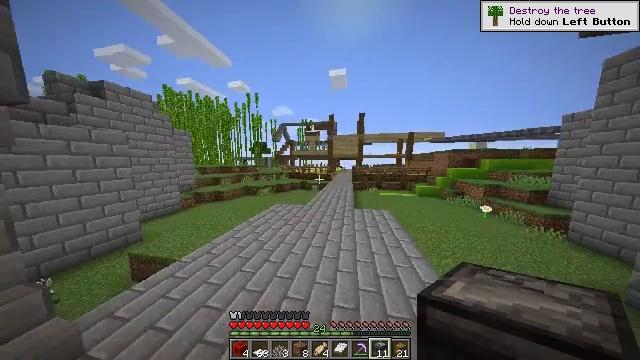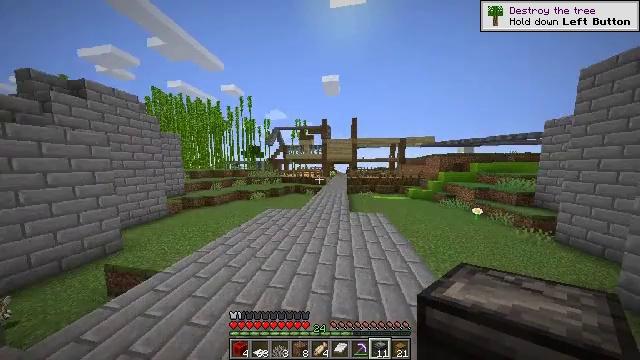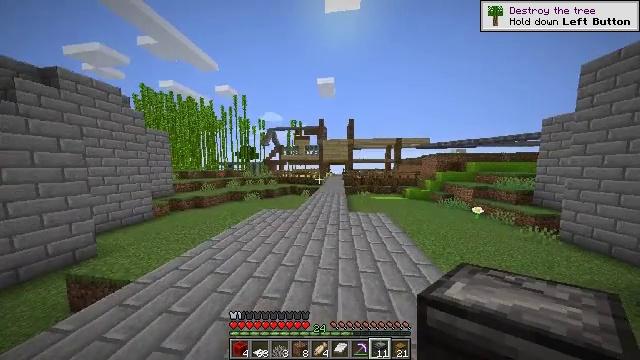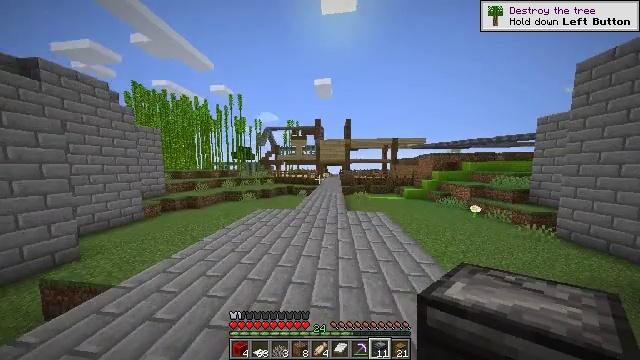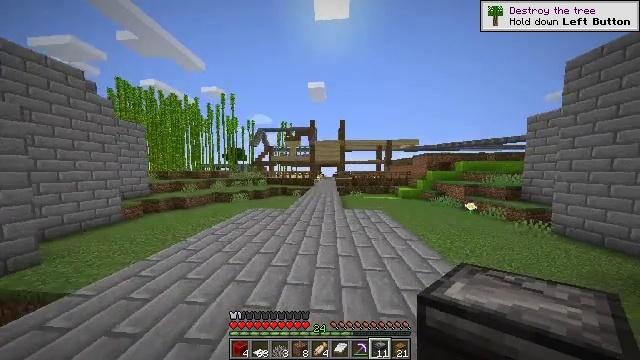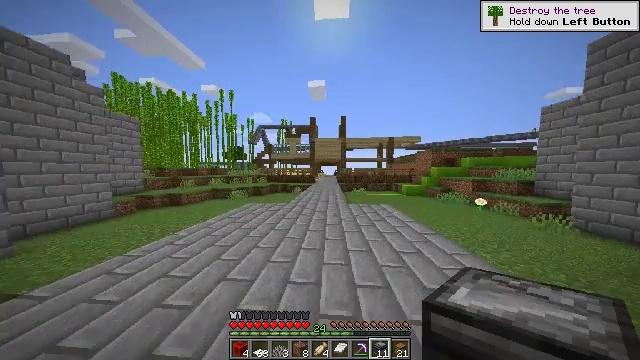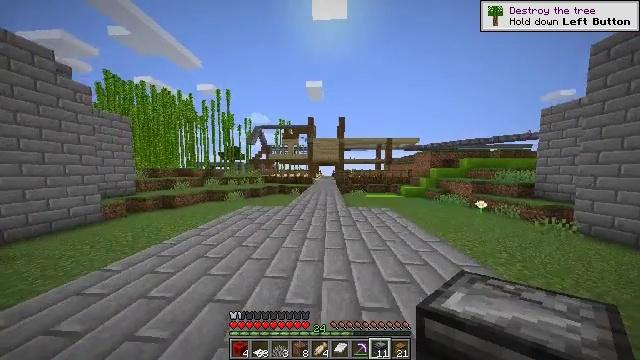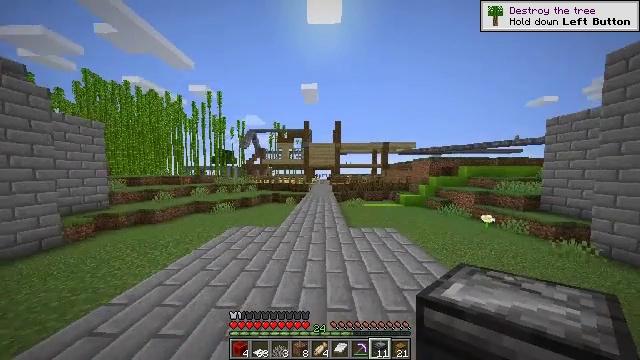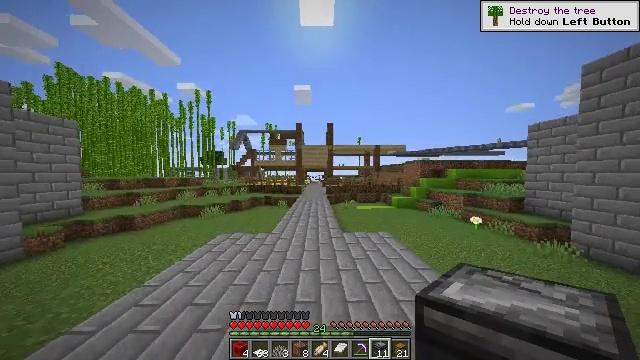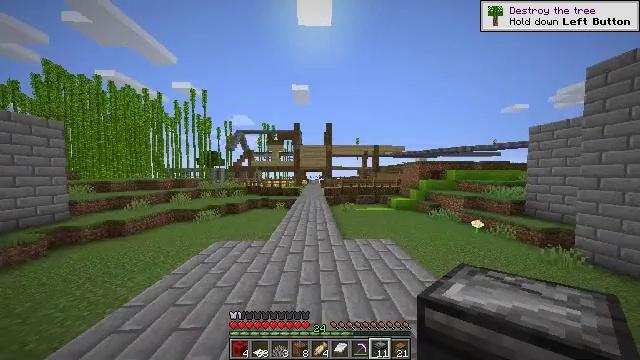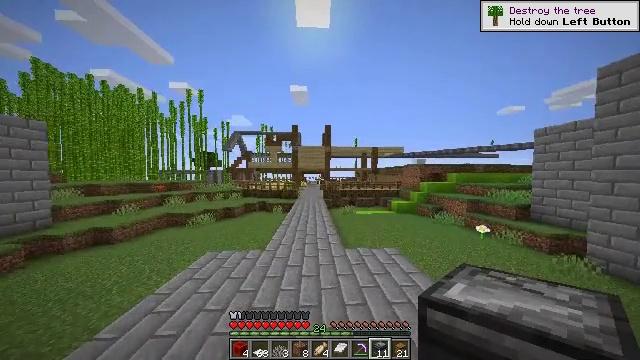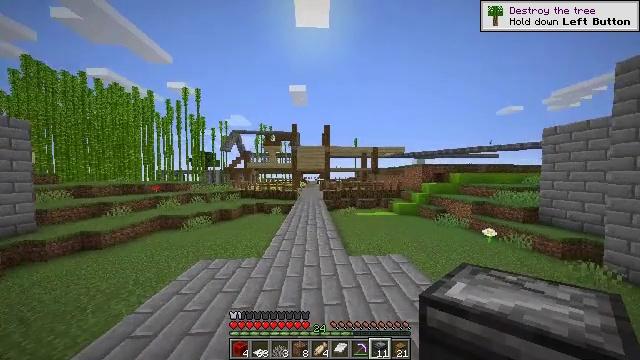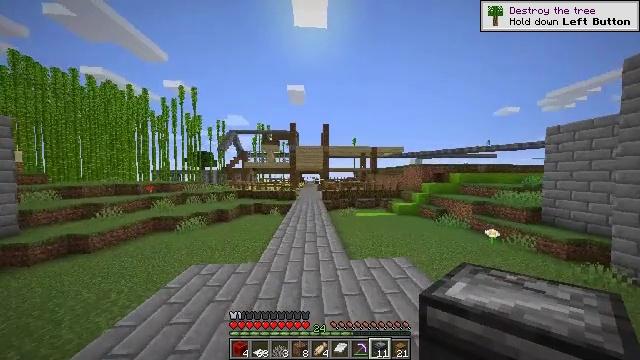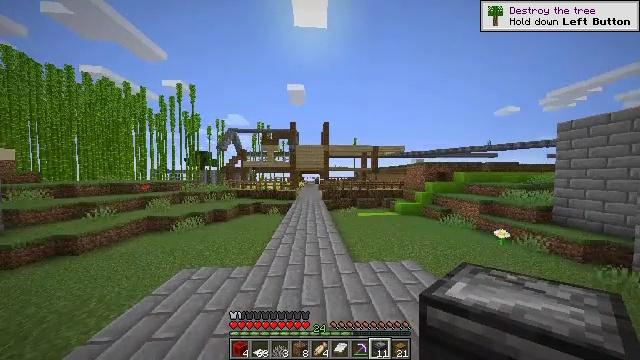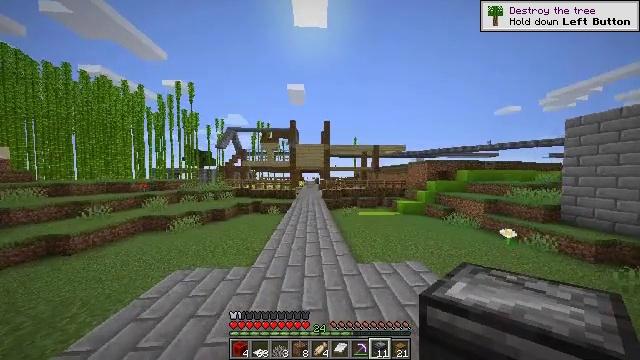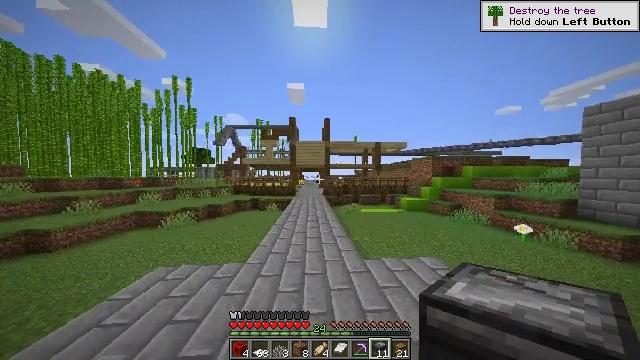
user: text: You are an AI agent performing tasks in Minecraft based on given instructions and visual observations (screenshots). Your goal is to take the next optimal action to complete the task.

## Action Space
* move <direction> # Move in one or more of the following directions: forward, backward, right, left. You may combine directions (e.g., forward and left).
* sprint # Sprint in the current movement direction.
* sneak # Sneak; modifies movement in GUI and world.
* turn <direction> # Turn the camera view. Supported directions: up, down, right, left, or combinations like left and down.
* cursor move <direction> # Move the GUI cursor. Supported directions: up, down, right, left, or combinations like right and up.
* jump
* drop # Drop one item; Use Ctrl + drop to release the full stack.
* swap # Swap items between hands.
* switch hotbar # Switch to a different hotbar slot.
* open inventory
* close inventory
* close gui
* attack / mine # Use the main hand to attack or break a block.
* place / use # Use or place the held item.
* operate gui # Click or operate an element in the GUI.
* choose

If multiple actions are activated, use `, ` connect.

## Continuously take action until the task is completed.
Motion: motion action
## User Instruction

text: Open the crafting table to craft redstone.
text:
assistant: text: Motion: move forward, turn right and up, jump
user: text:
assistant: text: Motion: move forward, turn right, jump
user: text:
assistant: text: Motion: move forward, turn right, jump
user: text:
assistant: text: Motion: move forward, turn right and up, jump
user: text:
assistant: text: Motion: move forward, jump
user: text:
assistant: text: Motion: move forward, jump
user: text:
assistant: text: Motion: move forward, turn right, jump
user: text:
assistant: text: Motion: move forward, turn right, jump
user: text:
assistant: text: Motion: move forward, jump
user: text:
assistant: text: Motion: move forward, jump
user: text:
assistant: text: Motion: move forward, jump
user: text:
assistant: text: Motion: move forward, jump
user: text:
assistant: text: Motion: move forward, jump
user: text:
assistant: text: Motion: move forward, jump
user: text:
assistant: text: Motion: move forward, jump
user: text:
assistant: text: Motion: move forward, jump
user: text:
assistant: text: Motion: move forward, jump
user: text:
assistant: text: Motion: move forward, jump
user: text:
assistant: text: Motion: move forward, jump
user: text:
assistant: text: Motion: move forward, jump
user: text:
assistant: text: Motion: move forward, jump
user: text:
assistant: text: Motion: move forward, jump
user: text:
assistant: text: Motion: move forward, jump
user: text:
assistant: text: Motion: move forward, jump
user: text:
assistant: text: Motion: move forward, jump
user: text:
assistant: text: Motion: move forward, jump
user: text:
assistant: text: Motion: move forward, jump
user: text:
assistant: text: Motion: move forward, jump
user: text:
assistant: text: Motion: move forward, jump
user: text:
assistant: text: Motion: move forward, jump